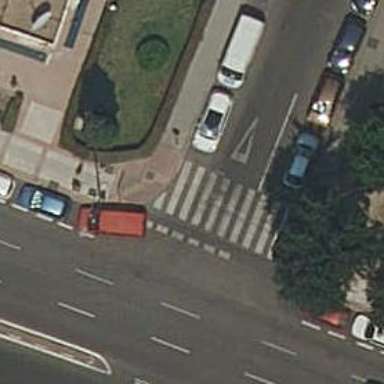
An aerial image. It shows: Uncontrolled zebra crossing on the road.